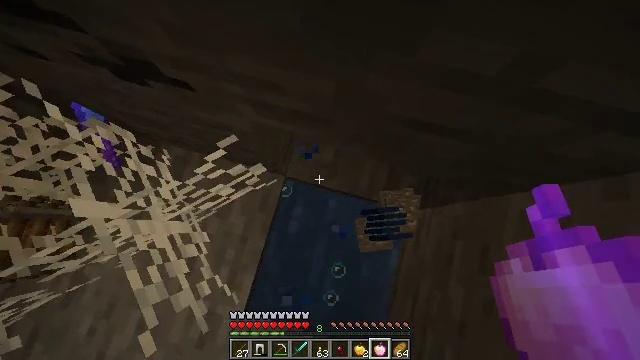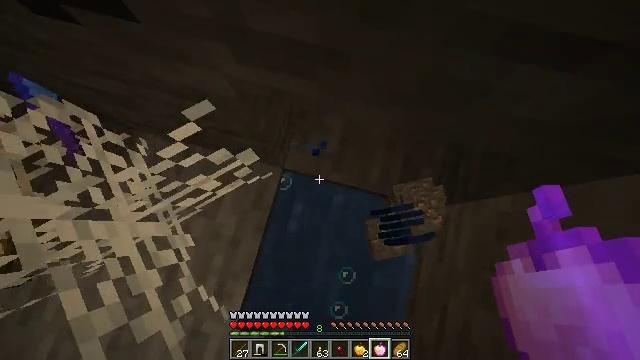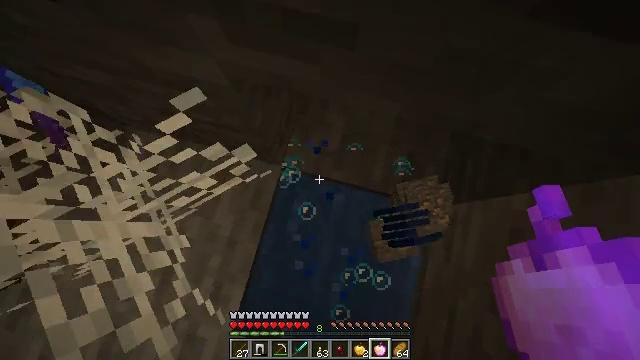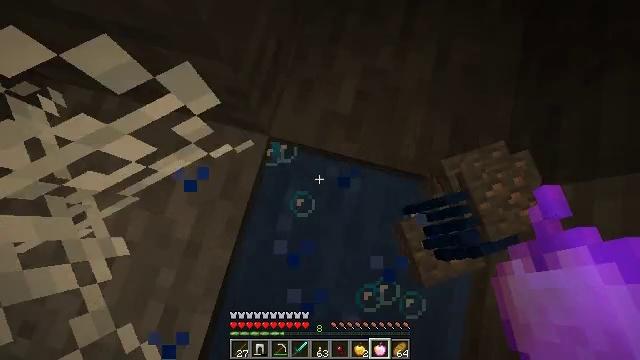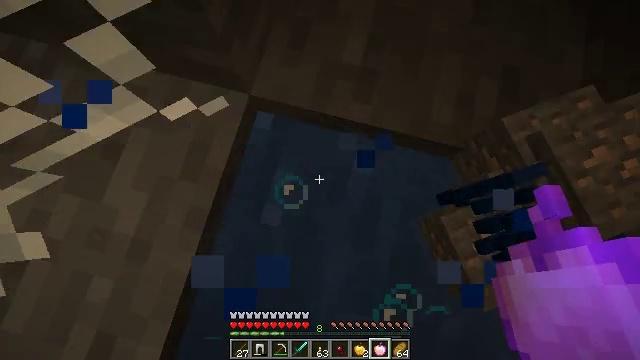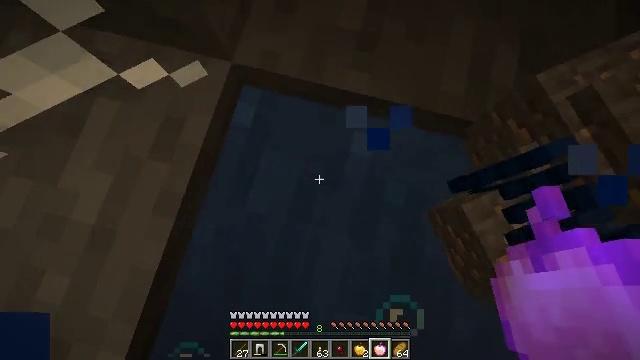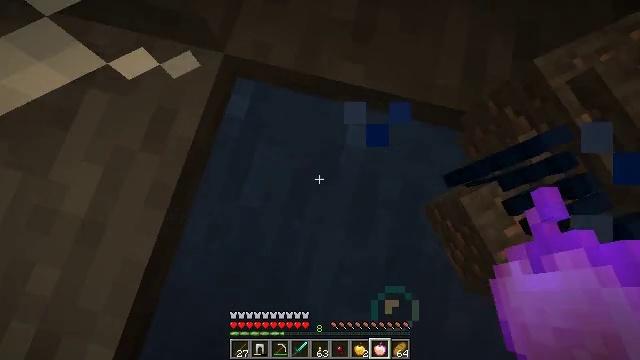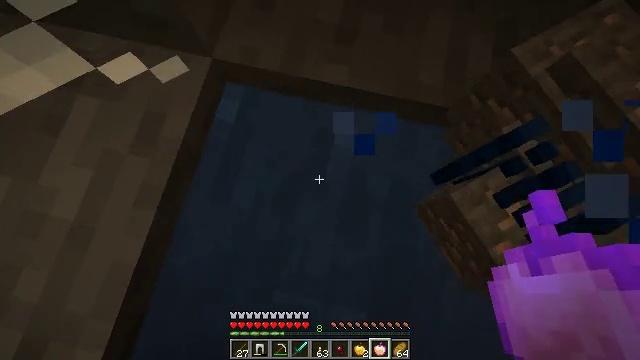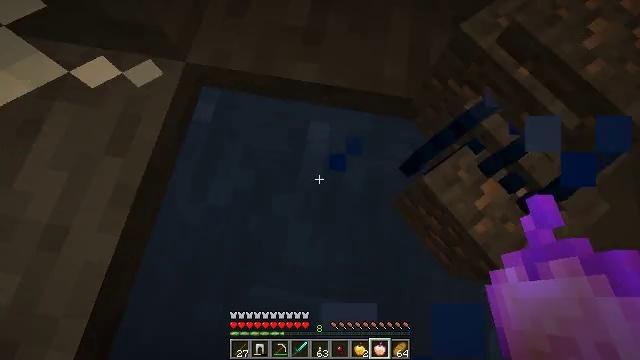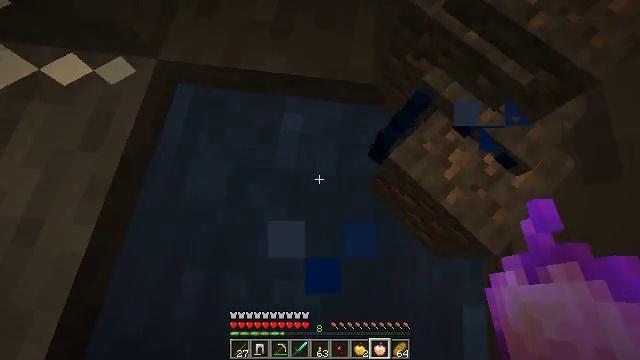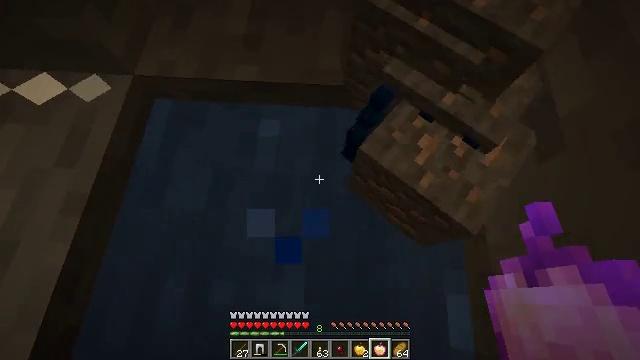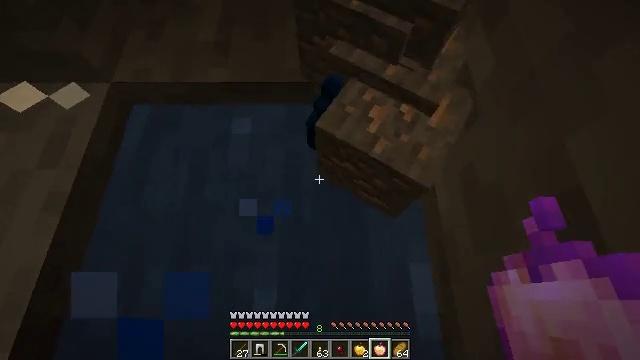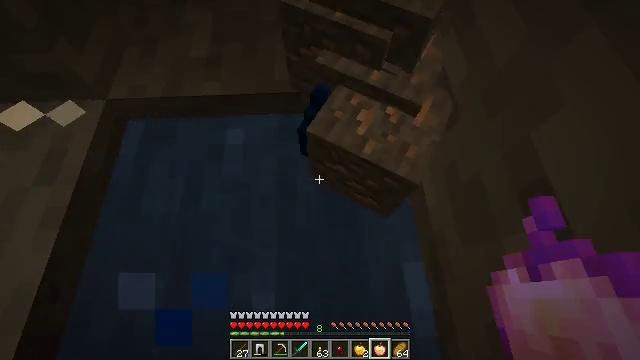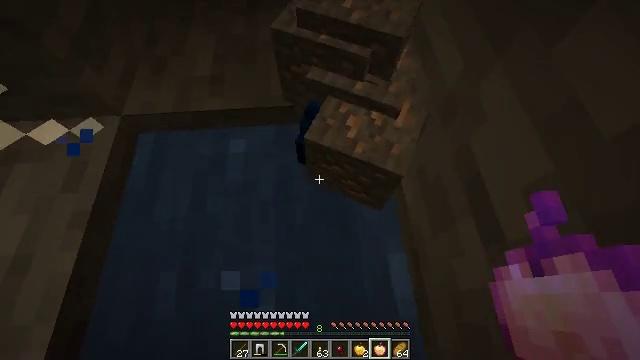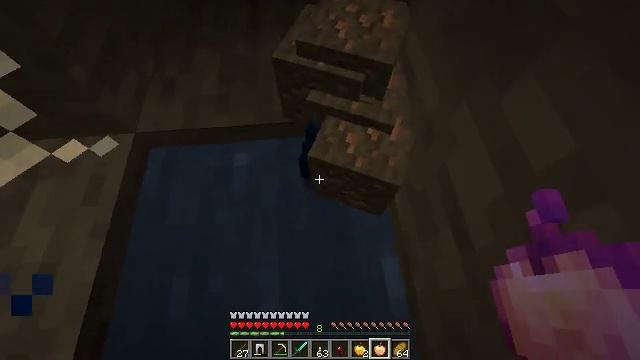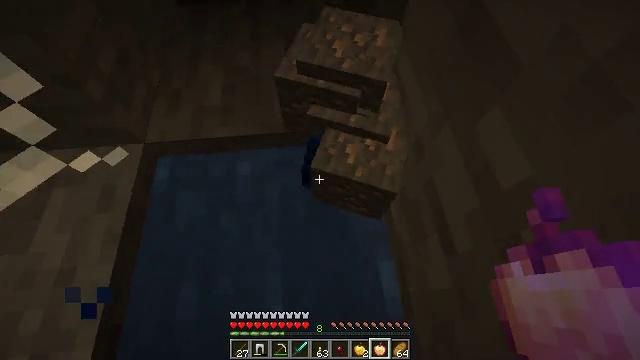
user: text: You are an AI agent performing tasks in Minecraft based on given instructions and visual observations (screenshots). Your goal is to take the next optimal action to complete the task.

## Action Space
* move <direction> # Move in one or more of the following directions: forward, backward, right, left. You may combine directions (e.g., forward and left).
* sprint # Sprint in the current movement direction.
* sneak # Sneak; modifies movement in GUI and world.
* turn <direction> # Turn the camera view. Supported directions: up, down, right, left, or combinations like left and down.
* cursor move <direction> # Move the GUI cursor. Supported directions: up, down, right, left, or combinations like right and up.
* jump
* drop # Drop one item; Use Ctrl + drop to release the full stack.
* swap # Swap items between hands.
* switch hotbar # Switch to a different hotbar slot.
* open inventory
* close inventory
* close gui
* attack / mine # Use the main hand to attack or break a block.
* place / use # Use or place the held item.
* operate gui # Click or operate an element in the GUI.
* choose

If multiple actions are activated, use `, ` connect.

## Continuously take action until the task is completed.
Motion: motion action
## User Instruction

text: Remove iron leggings from the inventory.
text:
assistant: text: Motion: no_op
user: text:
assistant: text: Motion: no_op
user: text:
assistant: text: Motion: move back
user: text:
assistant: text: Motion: move back and move right
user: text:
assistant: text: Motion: move back and move right
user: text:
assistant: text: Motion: move back and move right
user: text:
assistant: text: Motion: move back and move right, turn right and up
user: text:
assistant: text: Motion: move back and move right, turn right and up
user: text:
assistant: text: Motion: move back and move right, turn right and up
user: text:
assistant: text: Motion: move back and move right, turn right and up
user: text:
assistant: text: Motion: move back and move right, turn right and up, jump
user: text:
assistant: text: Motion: move back and move right, turn right and up, jump
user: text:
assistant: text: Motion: move back and move right, turn right and up, jump
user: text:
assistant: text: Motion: move back and move right, jump
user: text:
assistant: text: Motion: move back and move right, jump
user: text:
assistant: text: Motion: move back and move right, jump
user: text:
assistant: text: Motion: move back and move right, turn right, jump
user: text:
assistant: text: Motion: move back and move right, turn right, jump
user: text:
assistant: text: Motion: move back and move right, turn right, jump
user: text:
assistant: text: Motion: move back and move right, turn right, jump
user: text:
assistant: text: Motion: move back and move right, turn right, jump
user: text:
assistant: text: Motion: move back and move right, turn right, jump
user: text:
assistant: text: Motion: move back and move right, turn right
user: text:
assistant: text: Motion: move back and move right, turn right and up
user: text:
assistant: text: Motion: move back and move right, turn right and up
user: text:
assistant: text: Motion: move right, turn right and up
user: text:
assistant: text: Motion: move right, turn right and up
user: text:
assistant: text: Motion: move right, turn right and up
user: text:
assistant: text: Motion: move forward and move right, turn right and up
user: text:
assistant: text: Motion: move forward, turn up